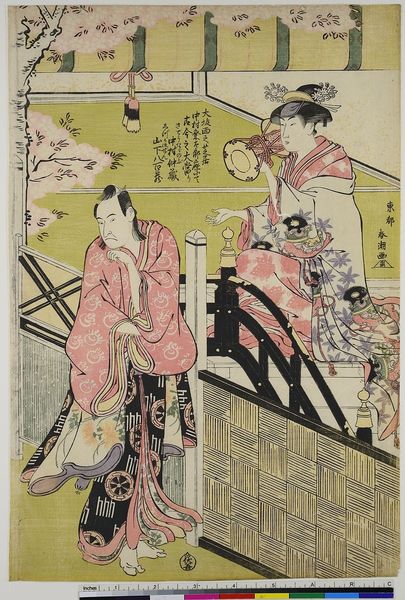
Titel: Die Schauspieler Nakamura Nakazo als Sato Tadanobu und Yamashita Yaozo als Shizuka Gozen aus dem Stück Yoshitsune Senbonzakura
Künstler: Katsukawa Shunch&#x14D;
Standort: Hamburg
Institution: Museum für Kunst und Gewerbe Hamburg
Schlagwörter: baum, strauch, holzschnitt, druckgraphik, druckgrafik, trommel, tracht, zeit, schauspieler, farbholzschnitt, schauspielerin, kimono, volkstracht, kabuki, edo, reproduktionen, handtrommel, druckerzeugnisse, bäume, sträucher, kirschblüten